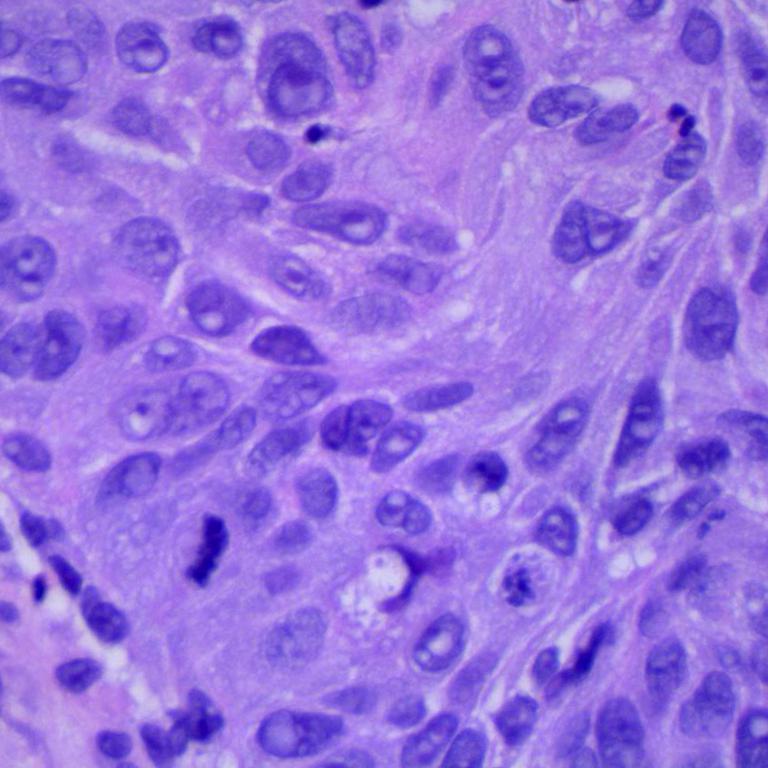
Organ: lung
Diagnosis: squamous carcinomas